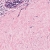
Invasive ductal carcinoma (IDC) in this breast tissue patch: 0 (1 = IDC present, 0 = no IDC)